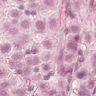
Metastatic tissue present: yes